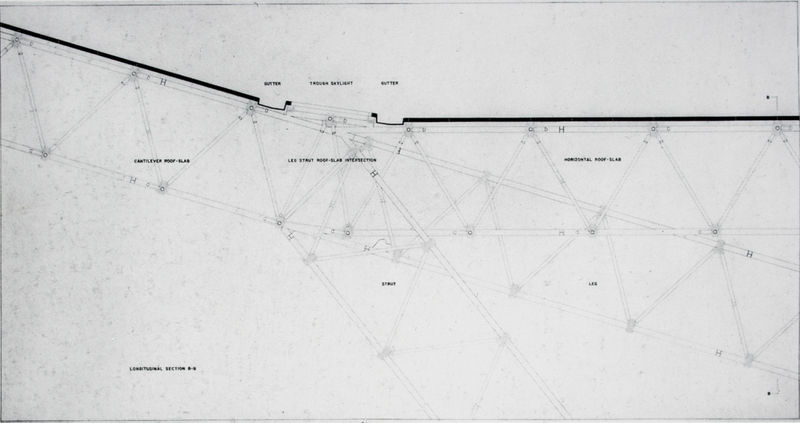
Titel: Hallenkonstruktion für die Amerikanische Luftwaffe, Verbindungsstütze und Dachschale, Konstruktionsdetail
Künstler: Konrad Wachsmann
Schlagwörter: weiß, dreieck, grau, schwarz, zeichnung, architektur, gitter, schrift, papier, linien, nieten, striche, gestänge, gerüst, stangen, kran, schwarz-weiß, zickzack, konstruktion, plan, stange, dreiecke, verstrebungen, streben, knick, grundriss, bauplan, winkel, bauteile, teile, module, verbindungssystem